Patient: sex F, age 70
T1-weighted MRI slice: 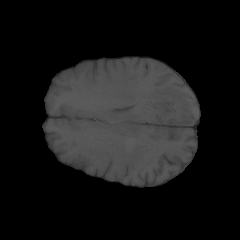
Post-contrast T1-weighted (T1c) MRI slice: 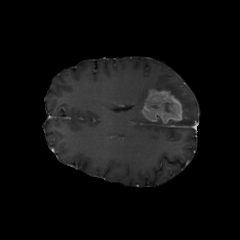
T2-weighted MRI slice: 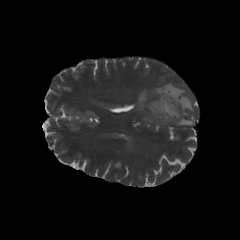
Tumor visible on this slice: yes
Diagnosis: Glioblastoma, IDH-wildtype
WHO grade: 4